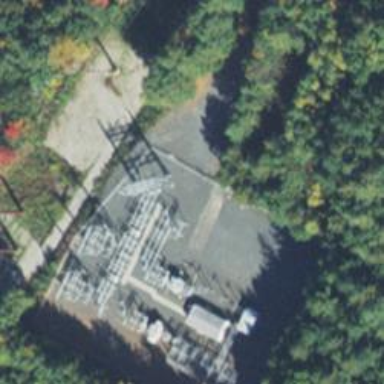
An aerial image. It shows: Switch used for power control.